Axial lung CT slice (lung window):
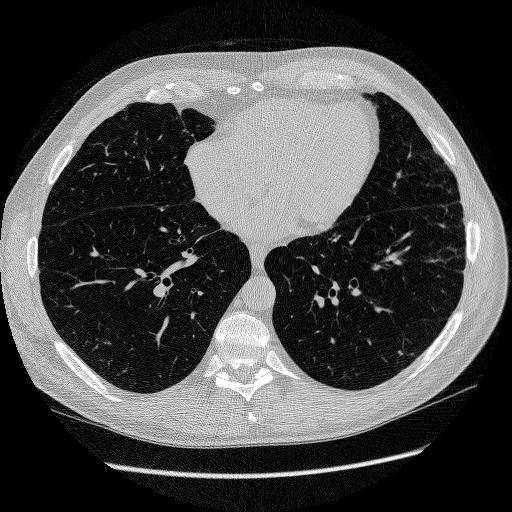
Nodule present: no